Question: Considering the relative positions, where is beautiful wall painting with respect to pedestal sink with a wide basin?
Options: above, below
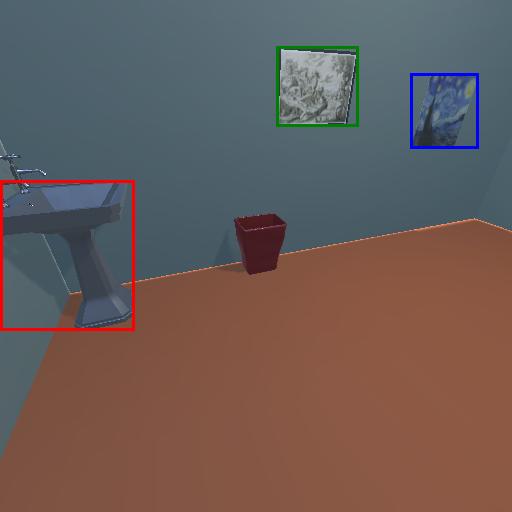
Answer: above